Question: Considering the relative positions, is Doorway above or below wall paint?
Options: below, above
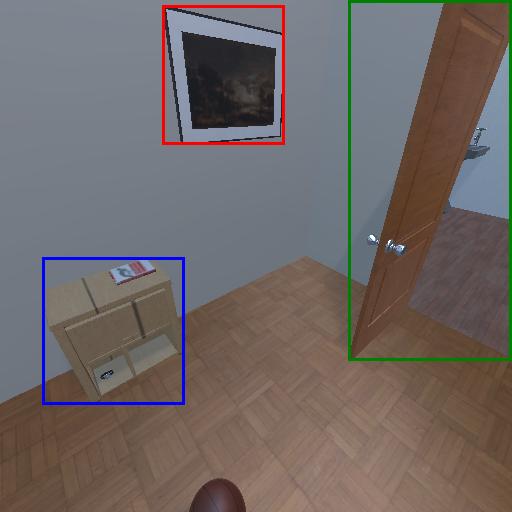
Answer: below